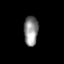
Tissue: prostate
Cell type: T cells
Senescence score: 0.3276
Nuclear area (px): 417
Mean DAPI intensity: 138.446